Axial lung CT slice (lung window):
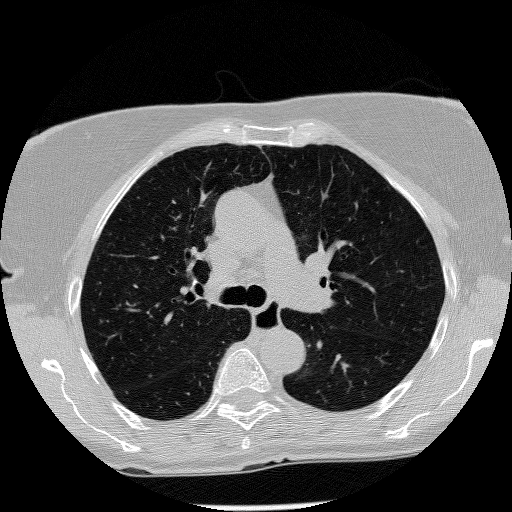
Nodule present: no